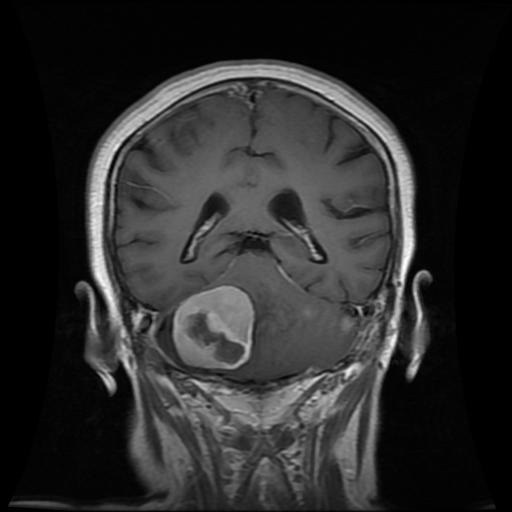
Label: meningioma